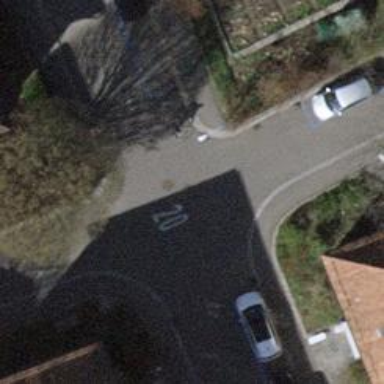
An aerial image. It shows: Asphalt road designated as living street.